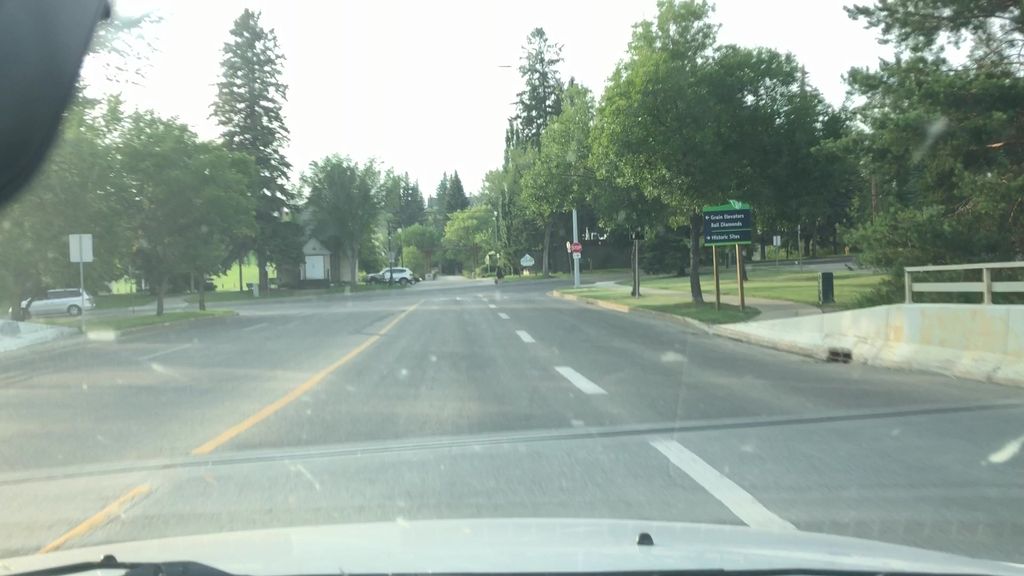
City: edmonton